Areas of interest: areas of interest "Ningbo BaoLun Sports Training Base Swimming Pool"
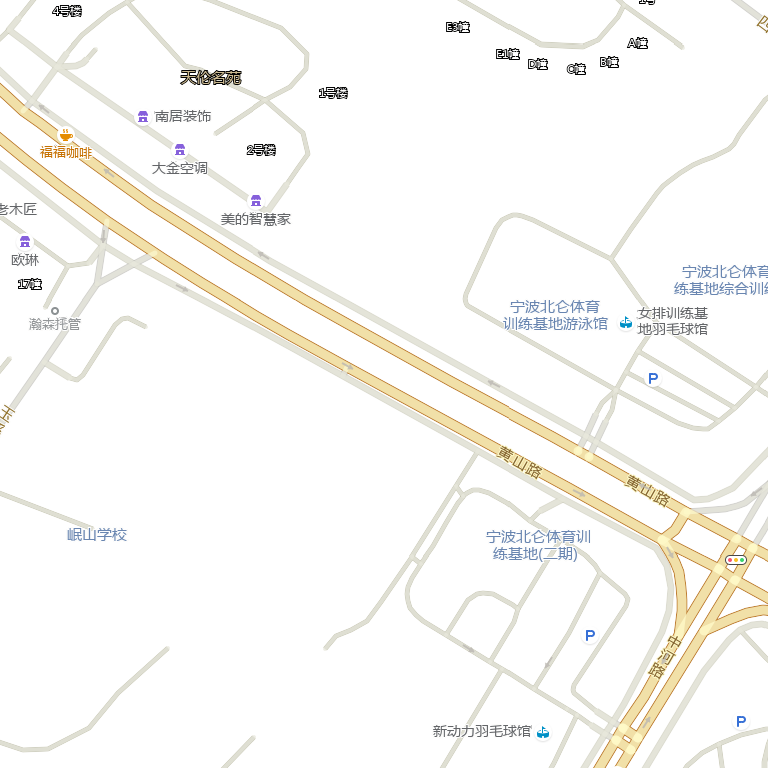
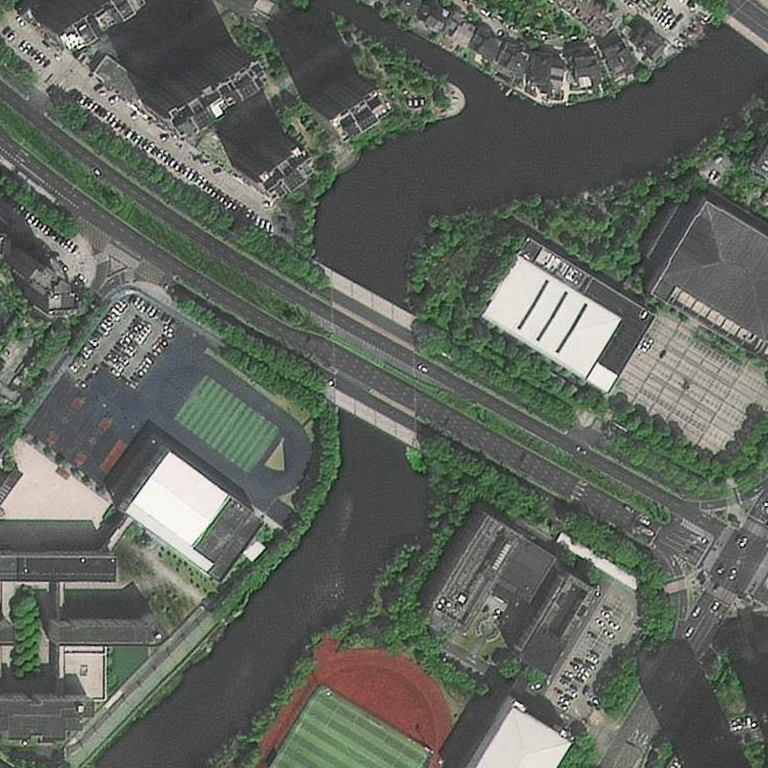